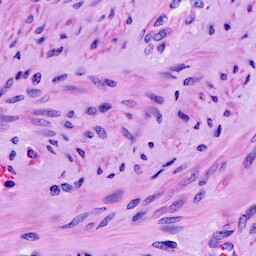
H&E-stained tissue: Cervix